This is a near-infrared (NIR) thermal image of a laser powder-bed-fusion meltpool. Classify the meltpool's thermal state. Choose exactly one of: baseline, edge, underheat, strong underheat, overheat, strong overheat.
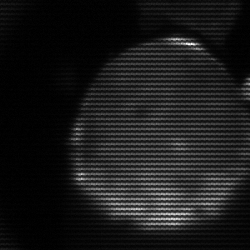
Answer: edge